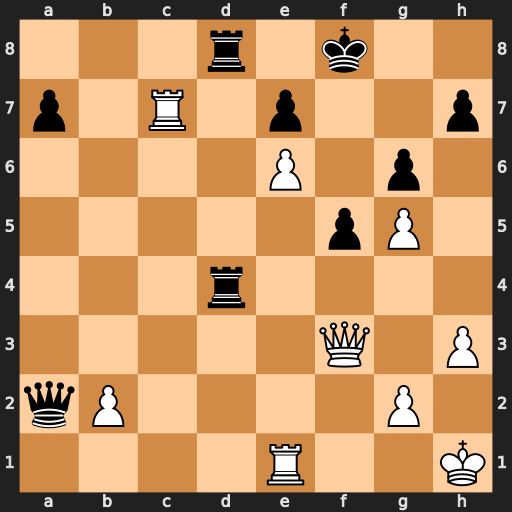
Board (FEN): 3r1k2/p1R1p2p/4P1p1/5pP1/3r4/5Q1P/qP4P1/4R2K
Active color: w
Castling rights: -
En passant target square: -
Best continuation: Qc3 Qa4 Rxe7